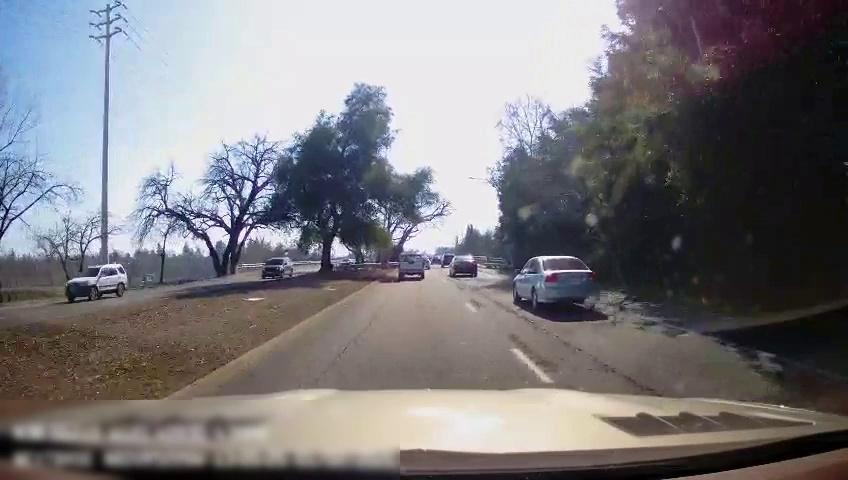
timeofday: Day
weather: Sunny
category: Drivable Space
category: Drivable Space
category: Vehicles | SUV
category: Vehicles | SUV
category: Vehicles | Car
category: Vehicles | Truck
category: Vehicles | Car
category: Vehicles | Car
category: Vehicles | Car
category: Vehicles | SUV
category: Vehicles | Car
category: Lanes | Current Lane
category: Lanes | Alternate Lane